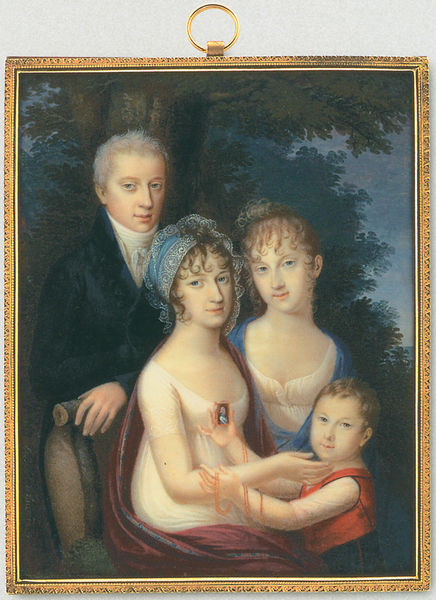
Titel: Maria Ludovica von Österreich-Este mit ihren Stiefkindern auf modernen, vergoldeten Metallrahmen
Künstler: Emile Bernhard
Institution: Celle, Bomann-Museum
Schlagwörter: baum, blau, gemälde, gruppe, hand, himmel, mann, frauen, grün, menschen, mädchen, frau, kleid, köpfe, mund, nase, schmuck, schwarz, stuhl, weiss, rot, haube, blond, gesichter, jacke, rahmen, bild, goldrahmen, hände, portrait, porträt, kalt, natur, gold, haare, sitzend, familie, kind, spitzen, locken, wald, kinder, deutschland, kopfbedeckung, kette, junge, ring, schwestern, knabe, medaillon, kleinkind, biedermeier, anhänger, amulett, bube, bildchen, zwillinge, aufhängung